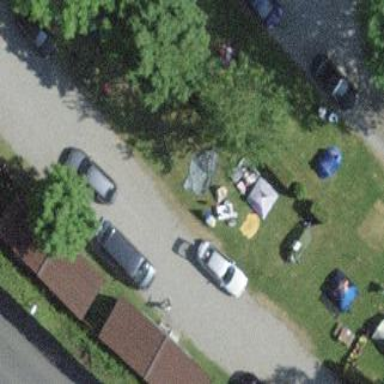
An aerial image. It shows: Camp pitch for tourism.